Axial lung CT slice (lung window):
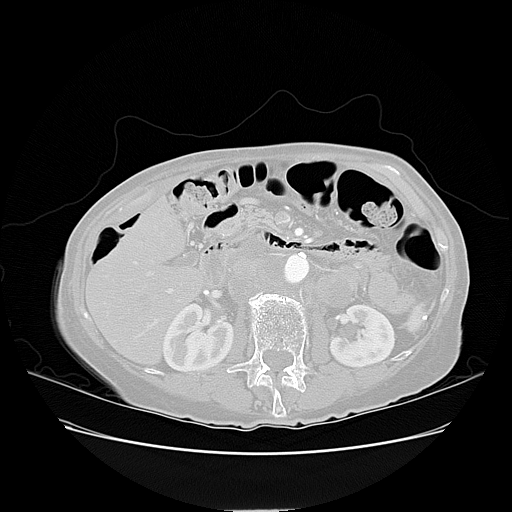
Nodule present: no